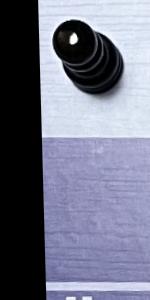
Label: Empty